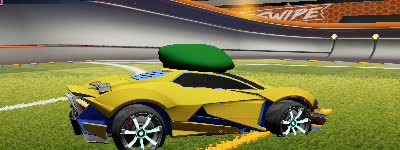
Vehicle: werewolf